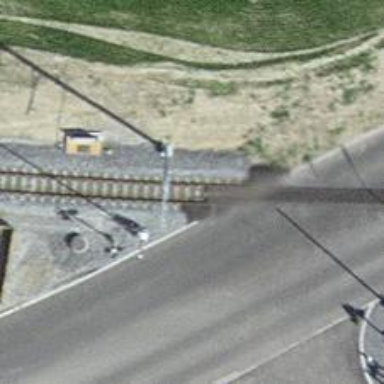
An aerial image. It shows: Narrow-gauge railway with 1 track. The tracks are electrified with contact line.